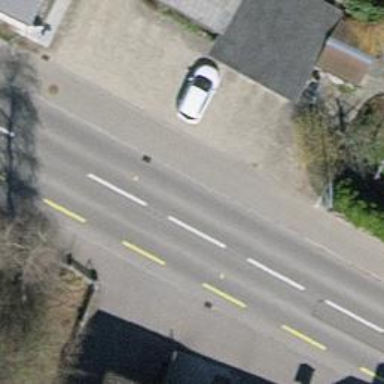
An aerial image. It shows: Tertiary road with asphalt surface and cycle track on the left.